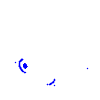
Particle: electron